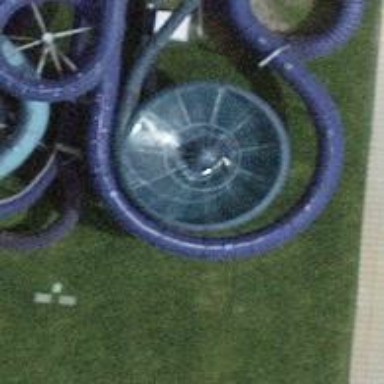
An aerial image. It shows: Water slide attraction.